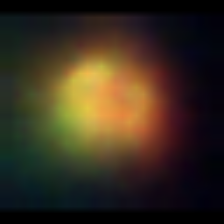
Taxon: NanoPlankton
Group: Other